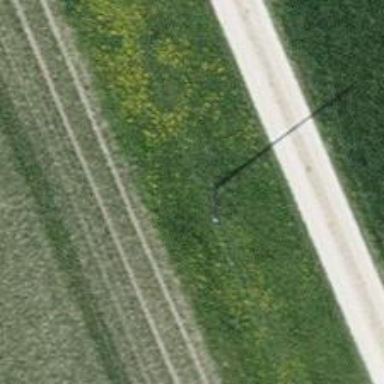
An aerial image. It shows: Power pole.